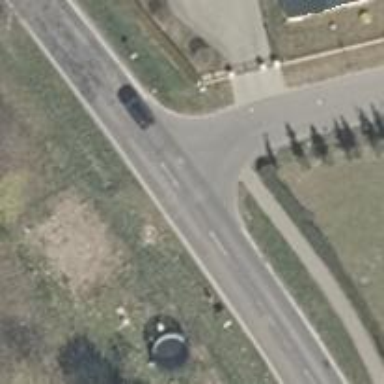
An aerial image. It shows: Secondary road.